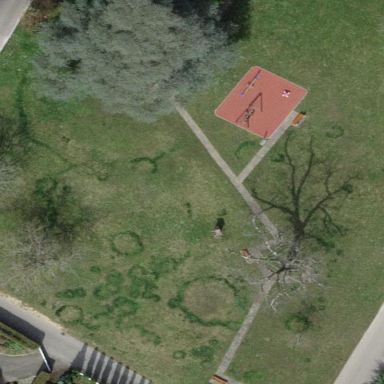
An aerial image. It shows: Lovely park for leisure and relaxation.